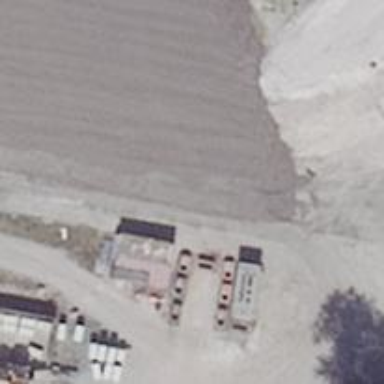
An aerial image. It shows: Abandoned power source.